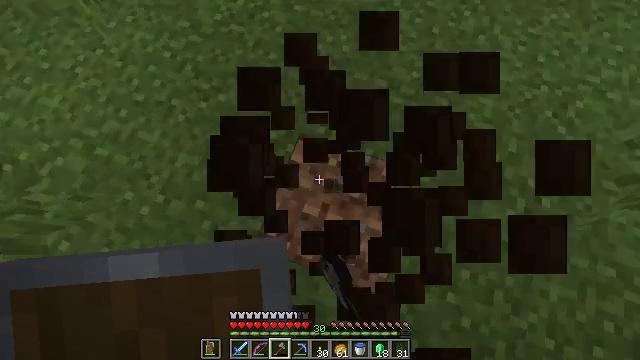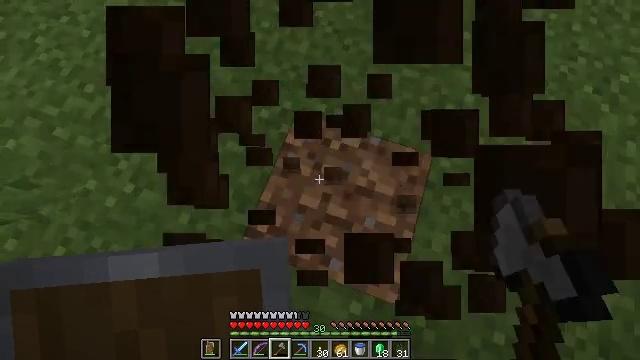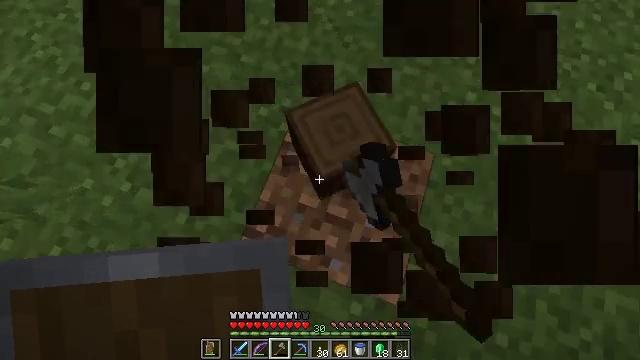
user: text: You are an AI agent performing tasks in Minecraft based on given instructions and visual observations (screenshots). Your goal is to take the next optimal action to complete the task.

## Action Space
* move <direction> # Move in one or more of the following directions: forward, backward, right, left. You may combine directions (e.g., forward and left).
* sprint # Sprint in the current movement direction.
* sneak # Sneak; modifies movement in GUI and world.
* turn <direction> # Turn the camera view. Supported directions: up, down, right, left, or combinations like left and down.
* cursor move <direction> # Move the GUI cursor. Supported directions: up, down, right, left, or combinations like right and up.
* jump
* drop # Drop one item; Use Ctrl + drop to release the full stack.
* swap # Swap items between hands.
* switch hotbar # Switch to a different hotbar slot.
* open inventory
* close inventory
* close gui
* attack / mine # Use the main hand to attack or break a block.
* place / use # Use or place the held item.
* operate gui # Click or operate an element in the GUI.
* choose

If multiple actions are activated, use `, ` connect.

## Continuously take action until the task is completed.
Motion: motion action
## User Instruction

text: Chop down the spruce log.
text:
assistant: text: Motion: attack / mine
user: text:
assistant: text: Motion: attack / mine
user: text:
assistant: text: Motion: no_op